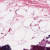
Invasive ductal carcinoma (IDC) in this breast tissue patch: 0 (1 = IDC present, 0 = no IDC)